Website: apple
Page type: address-validator
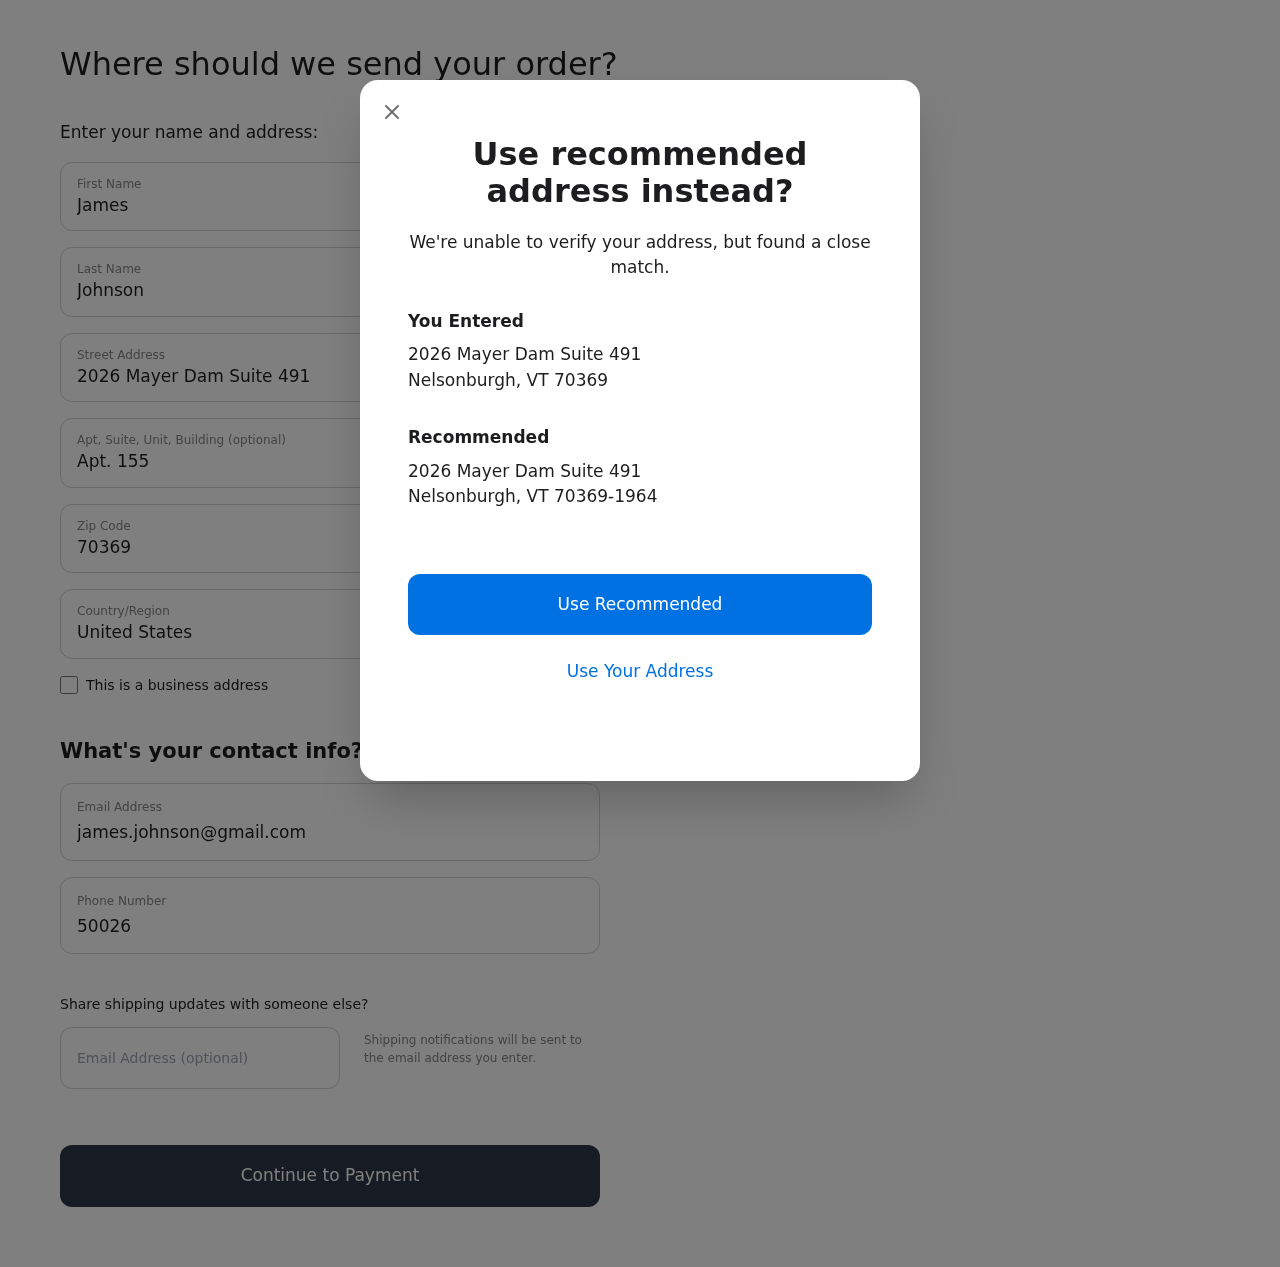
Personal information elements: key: PII_CITY
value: Nelsonburgh
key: PII_COUNTRY
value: United States
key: PII_EMAIL
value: james.johnson@gmail.com
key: PII_FIRSTNAME
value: James
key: PII_GIFT_EMAIL
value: stacey.nichols@yahoo.com
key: PII_LASTNAME
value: Johnson
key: PII_PHONE
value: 5002689470
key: PII_POSTCODE
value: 70369
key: PII_POSTCODE_FULL
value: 70369-1964
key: PII_STATE_ABBR
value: VT
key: PII_STREET
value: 2026 Mayer Dam Suite 491
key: PII_STREET2
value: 2026 Mayer Dam Suite 491
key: PII_STREET2
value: Apt. 155
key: PII_CITY2
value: Nelsonburgh
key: PII_STATE_ABBR2
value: VT